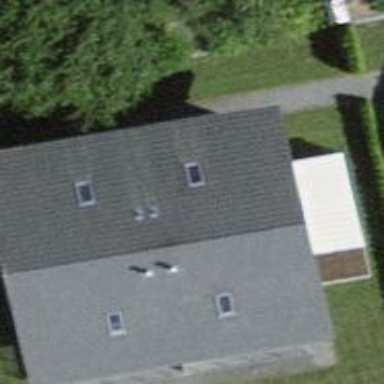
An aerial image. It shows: House with gabled roof that runs across the building.